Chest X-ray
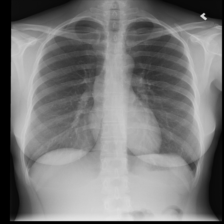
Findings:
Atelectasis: negative
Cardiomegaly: negative
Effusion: negative
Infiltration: negative
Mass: negative
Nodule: negative
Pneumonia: negative
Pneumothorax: negative
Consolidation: negative
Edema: negative
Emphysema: negative
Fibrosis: negative
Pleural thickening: negative
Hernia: negative